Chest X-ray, AP view. Patient: 62 years old, sex F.
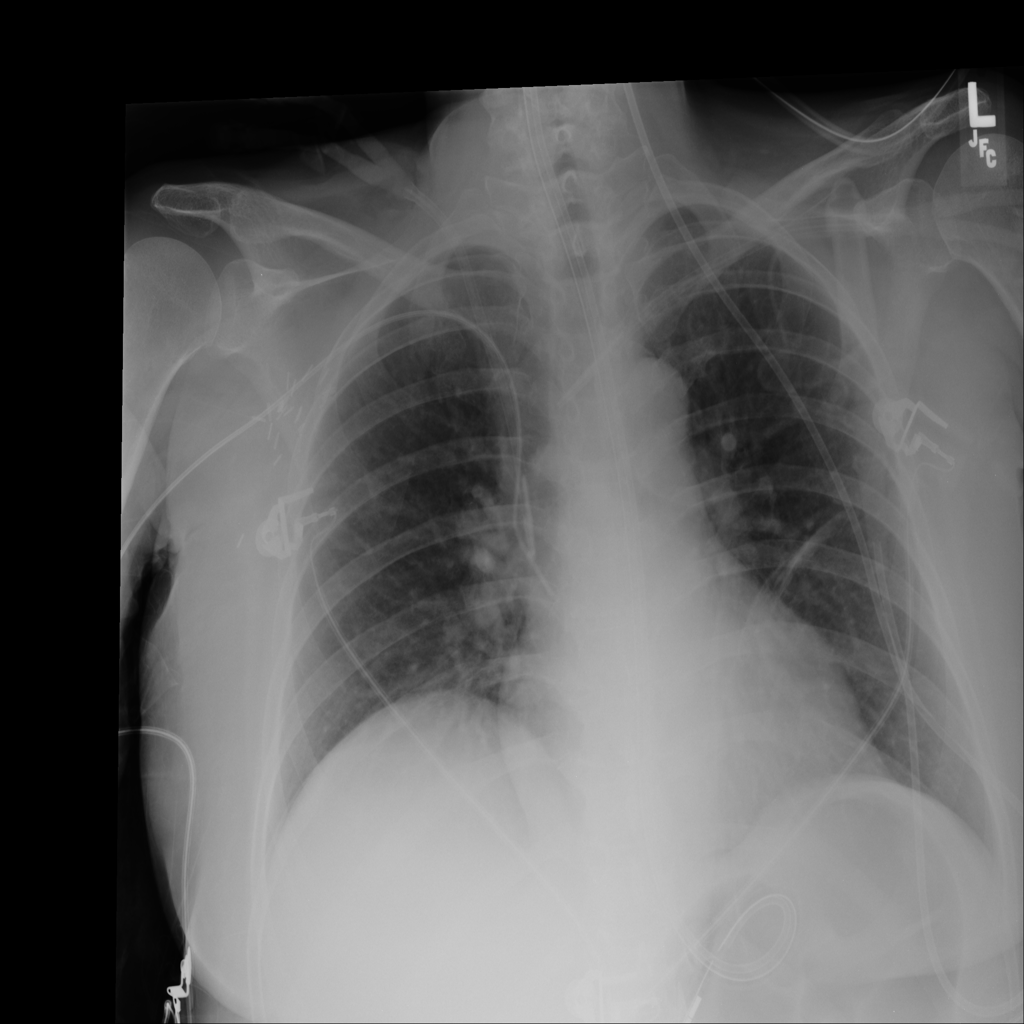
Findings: No Finding